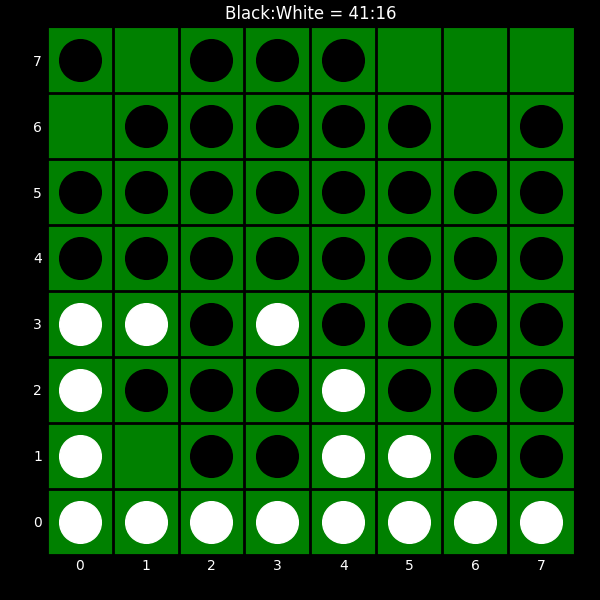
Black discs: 41
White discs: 16